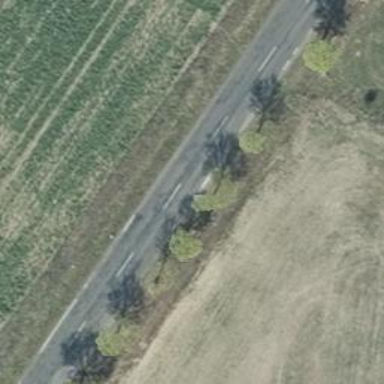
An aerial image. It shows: Deciduous broadleaved tree.